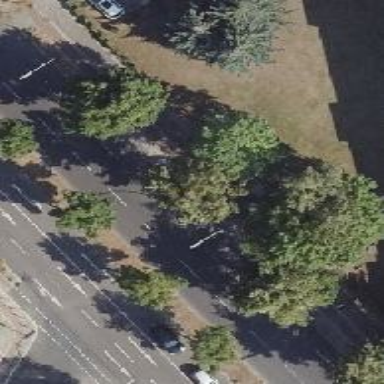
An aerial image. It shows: Beautiful avenue lined with deciduous broadleaved trees.